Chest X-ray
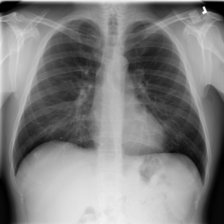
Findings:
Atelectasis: negative
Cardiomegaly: negative
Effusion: negative
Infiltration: positive
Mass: negative
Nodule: negative
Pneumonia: negative
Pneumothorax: negative
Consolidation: negative
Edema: negative
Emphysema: negative
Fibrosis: negative
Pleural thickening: negative
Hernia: negative